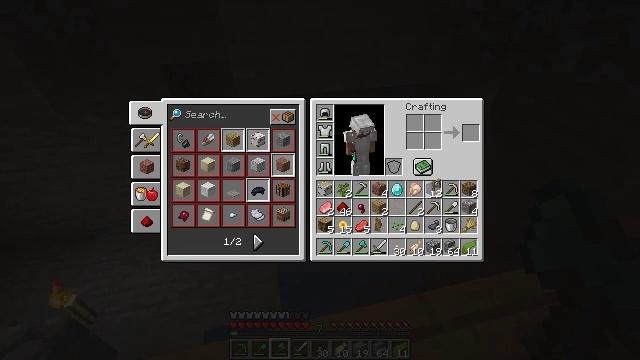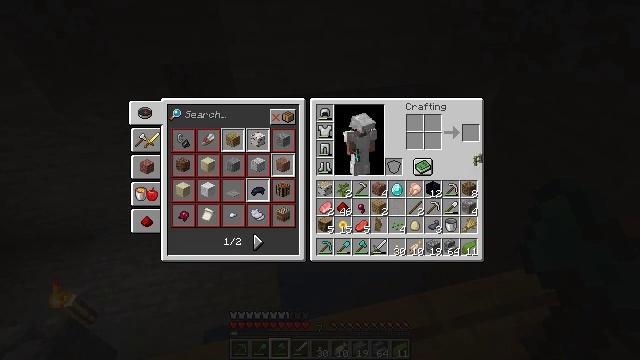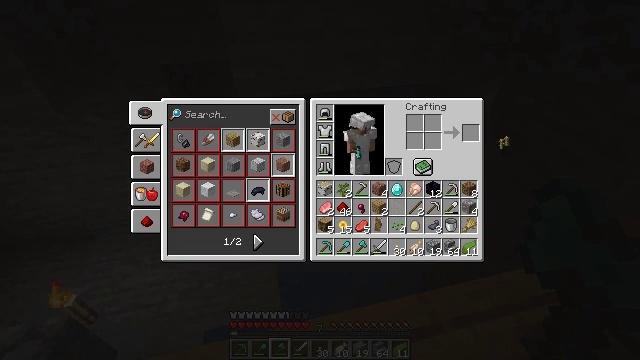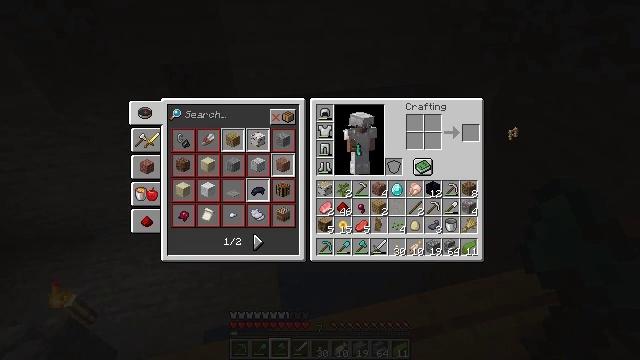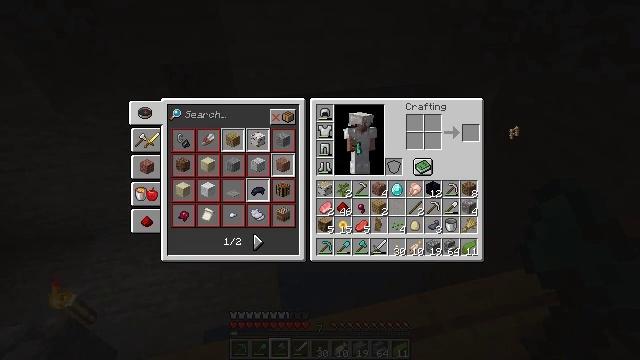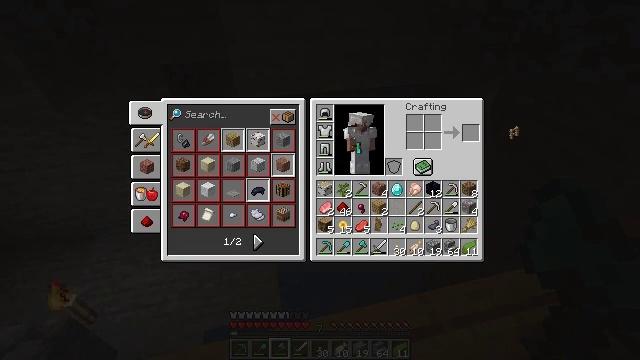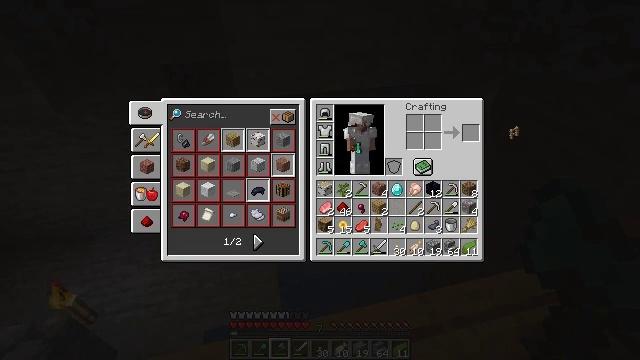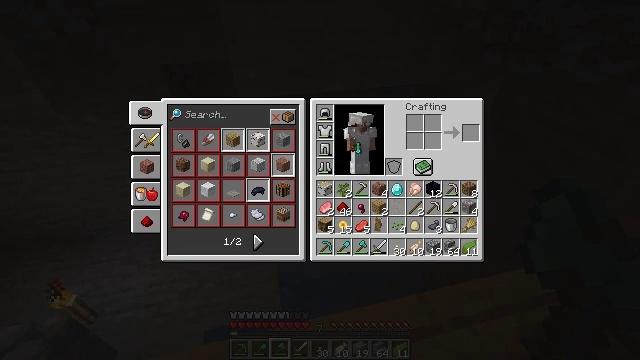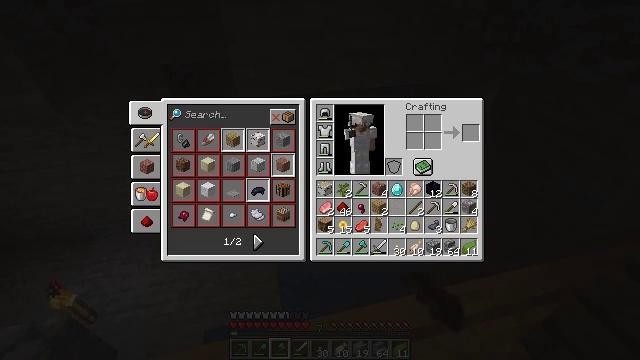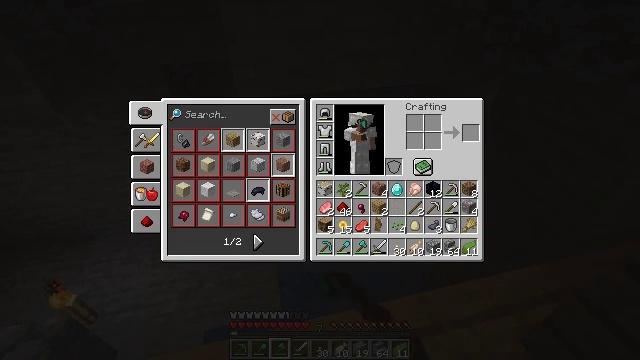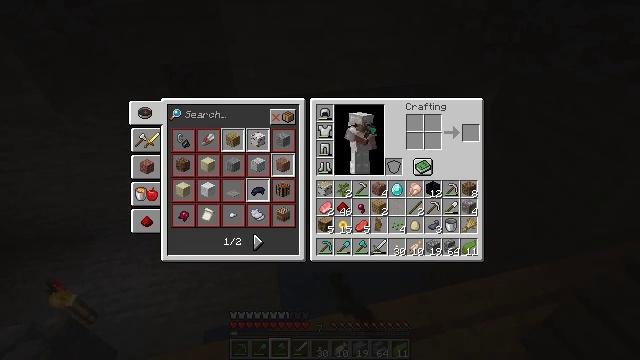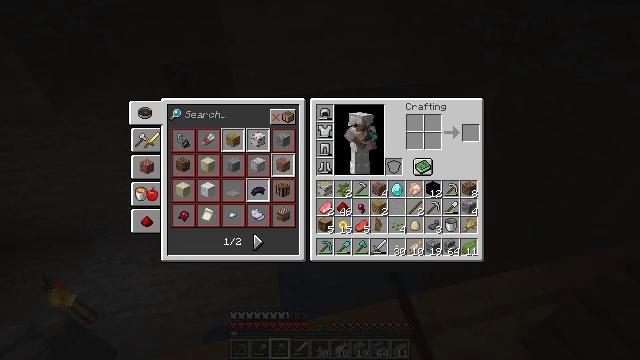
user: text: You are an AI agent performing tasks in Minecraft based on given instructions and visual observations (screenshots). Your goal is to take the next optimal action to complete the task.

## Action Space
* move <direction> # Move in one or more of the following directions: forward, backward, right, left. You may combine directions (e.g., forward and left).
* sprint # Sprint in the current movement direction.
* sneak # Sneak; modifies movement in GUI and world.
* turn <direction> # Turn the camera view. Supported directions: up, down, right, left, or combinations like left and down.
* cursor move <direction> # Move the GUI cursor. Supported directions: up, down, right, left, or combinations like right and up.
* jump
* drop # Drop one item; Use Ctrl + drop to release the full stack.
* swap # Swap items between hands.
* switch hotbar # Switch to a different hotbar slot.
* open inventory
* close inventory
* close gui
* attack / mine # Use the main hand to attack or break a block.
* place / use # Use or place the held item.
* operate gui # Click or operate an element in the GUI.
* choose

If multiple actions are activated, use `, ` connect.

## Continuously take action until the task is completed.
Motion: motion action
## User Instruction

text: Remove an oak fence from the inventory.
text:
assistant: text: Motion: cursor move right and up
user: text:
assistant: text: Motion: cursor move right and up
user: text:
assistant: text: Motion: cursor move right and up
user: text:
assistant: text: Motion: operate gui
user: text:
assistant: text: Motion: operate gui
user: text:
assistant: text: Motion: operate gui
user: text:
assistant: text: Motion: no_op
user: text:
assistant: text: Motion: no_op
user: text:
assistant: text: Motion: no_op
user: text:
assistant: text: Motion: no_op
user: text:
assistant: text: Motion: no_op
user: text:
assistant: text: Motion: no_op